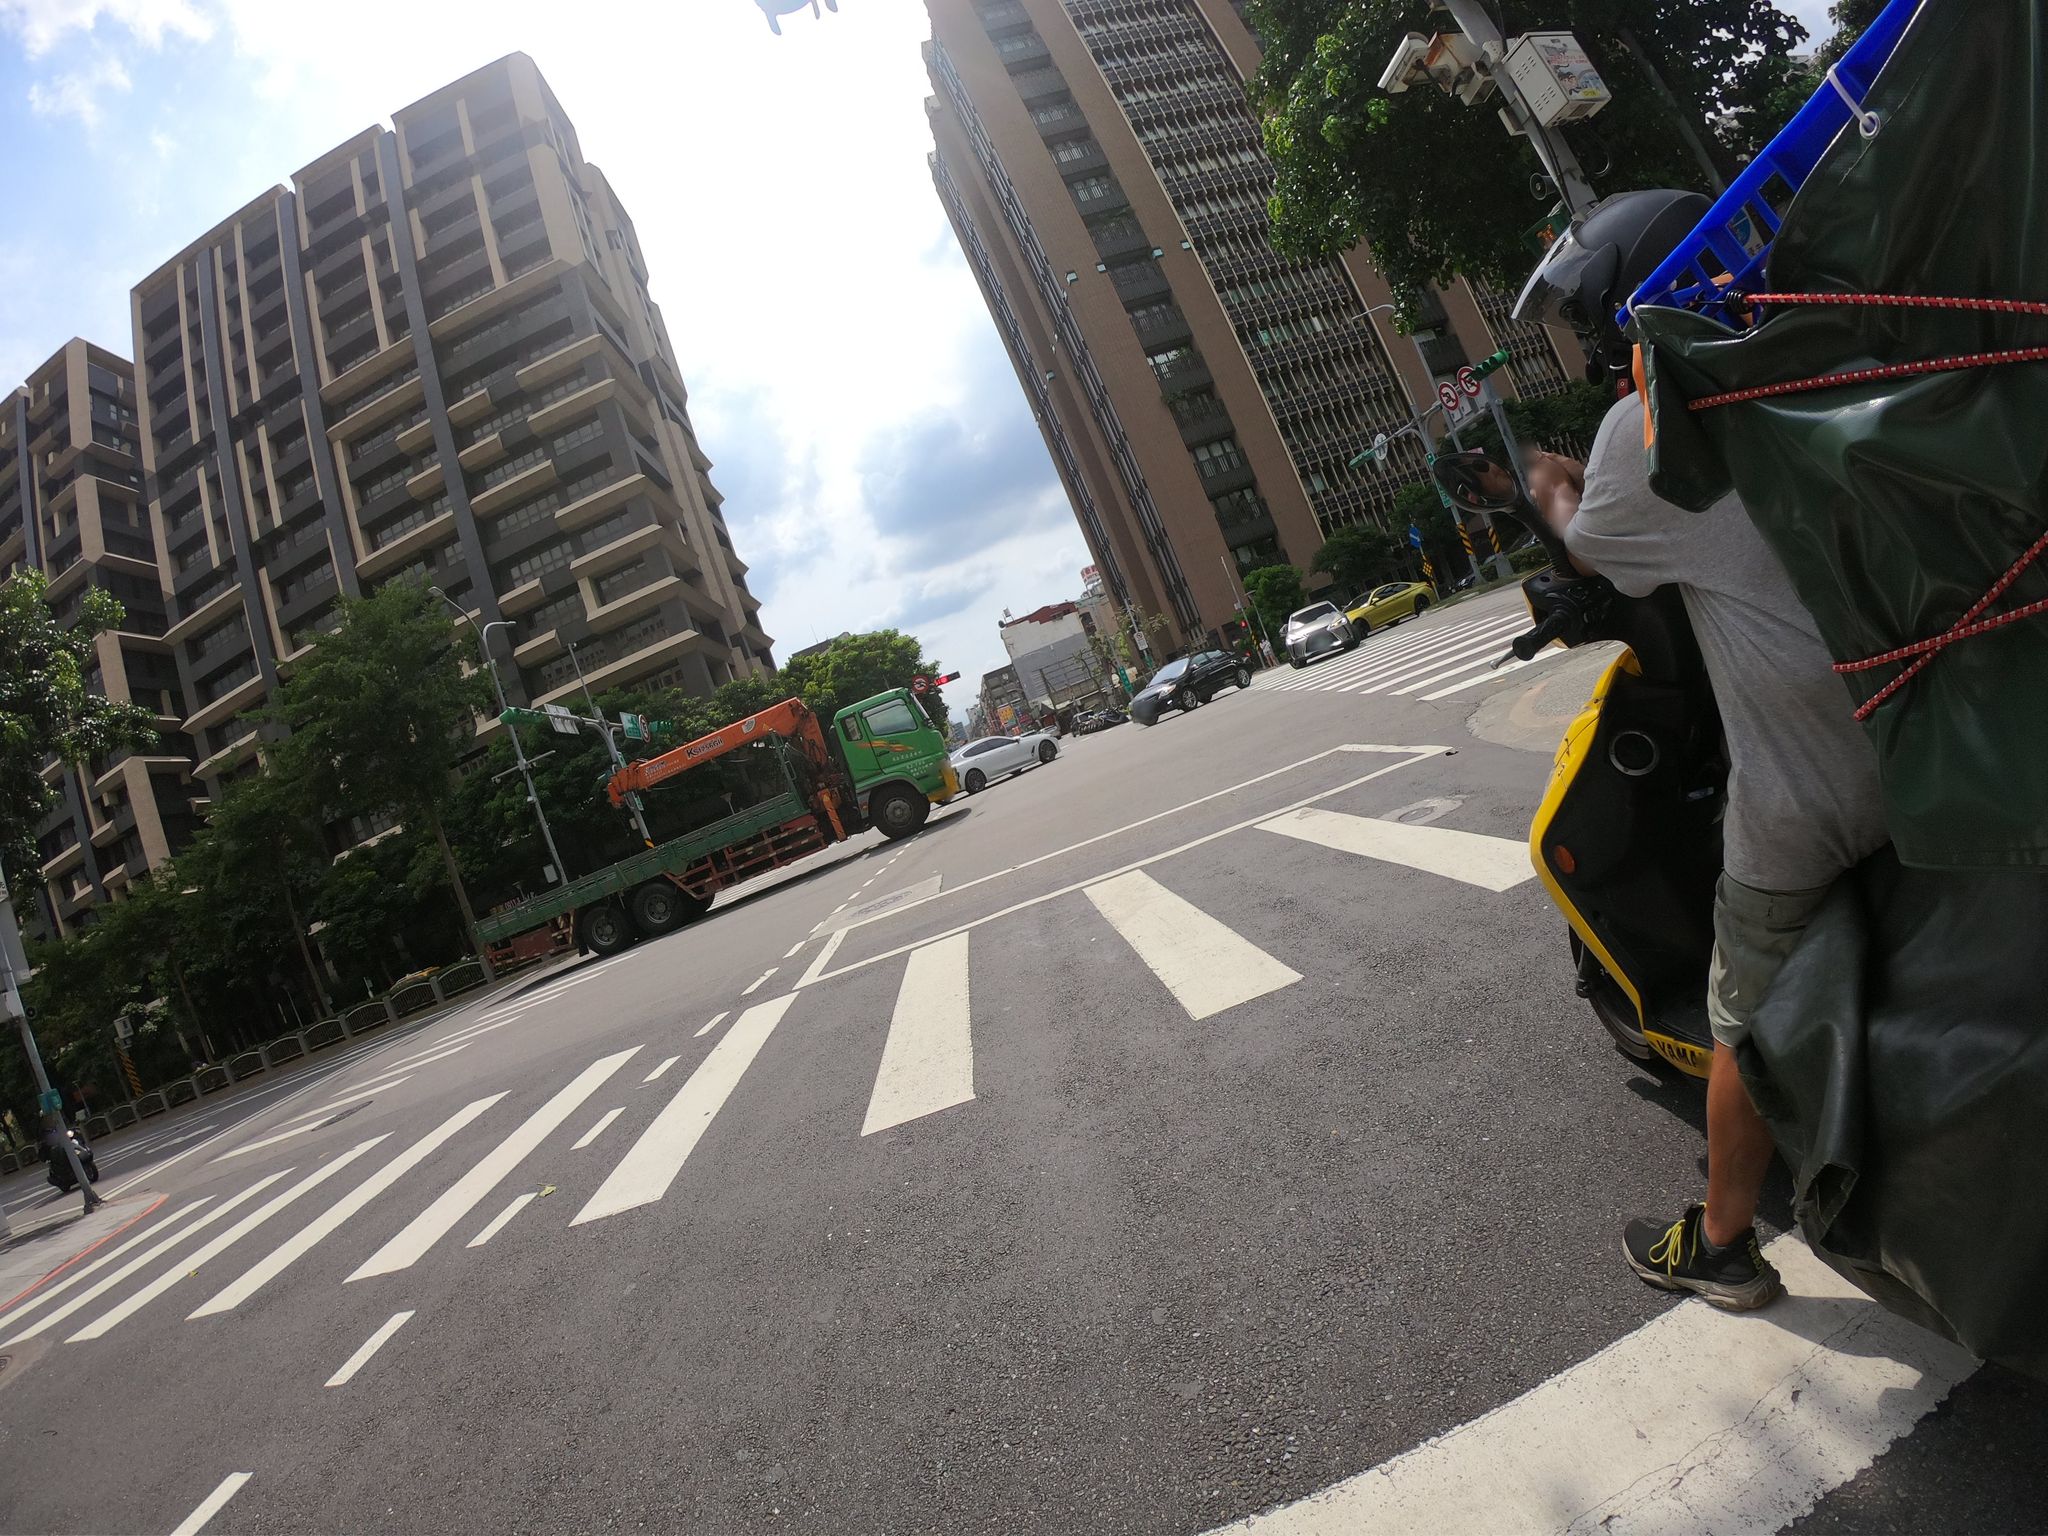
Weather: cloudy
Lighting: day
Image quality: good
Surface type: cycling surface
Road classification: tertiary
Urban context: urban centre
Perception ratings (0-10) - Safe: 3.73, Lively: 9.74, Beautiful: 5.79, Boring: 5.21, Depressing: 6.27, Wealthy: 6.14